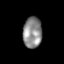
Tissue: prostate
Cell type: T cells
Senescence score: 0.3418
Nuclear area (px): 581
Mean DAPI intensity: 138.093